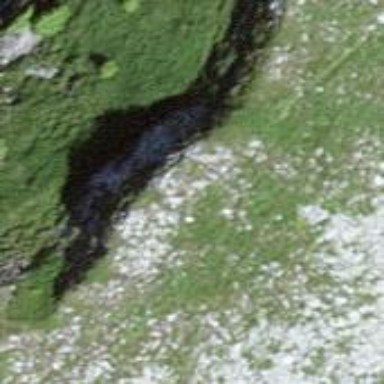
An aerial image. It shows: Arete in nature.